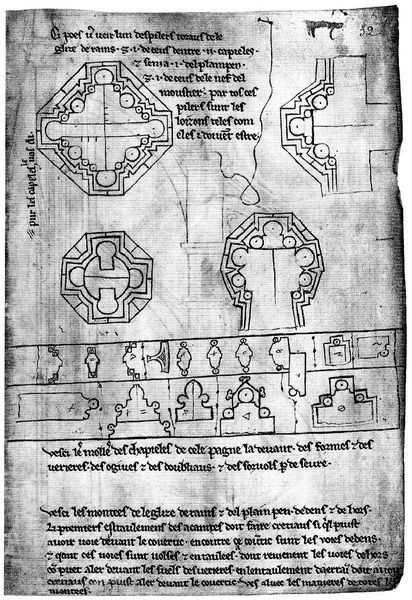
Titel: Skizzen von der Kathedrale von Reims
Künstler: Villard de Honnecourt
Schlagwörter: schrift, kreuz, lilie, buchseite, achteck, zeichnungen, grundrisse, schemazeichnungen